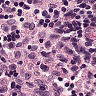
Metastatic tissue present: no